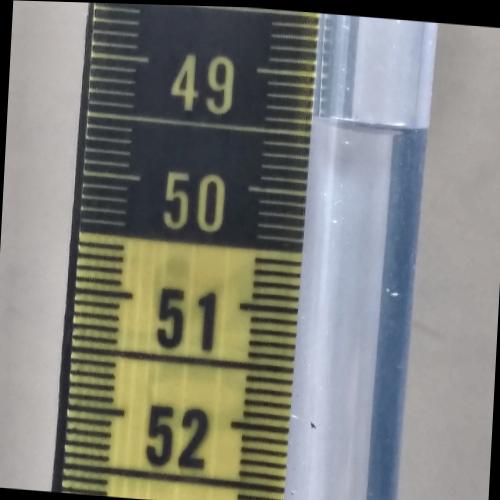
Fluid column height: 49.4 cm